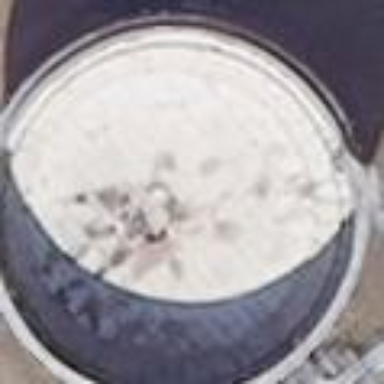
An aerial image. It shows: Storage tank created as man-made structure.